Field crop: maize
Growth stage: 2
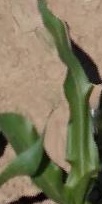
Species: maize